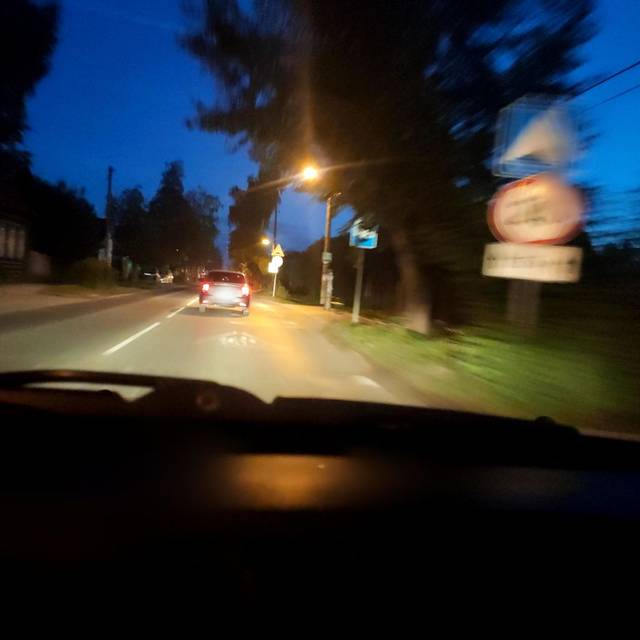
Region: Russia
Coordinates: 58.048, 56.332